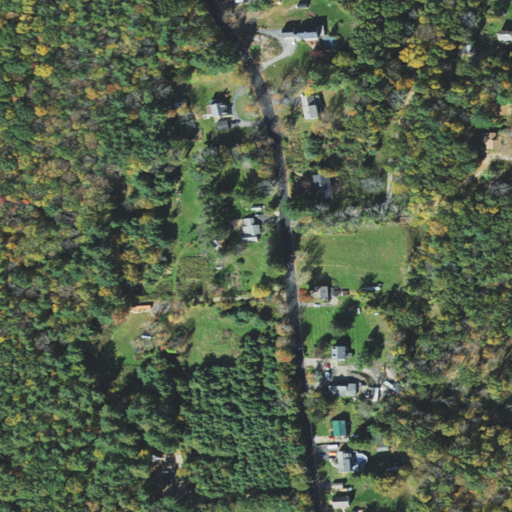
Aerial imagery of mountain in Massachusetts named Lebanon Hill containing mixed forest, deciduous forest, open development, evergreen forest, low intensity development, pasture, and medium intensity development